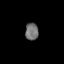
Tissue: lung
Cell type: T cells
Senescence score: 0.2094
Nuclear area (px): 221
Mean DAPI intensity: 113.014